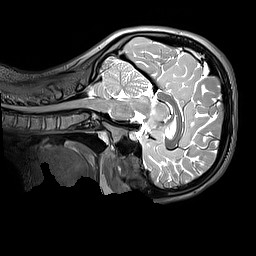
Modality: T2w
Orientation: sagittal
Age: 12
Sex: female
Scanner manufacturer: siemens
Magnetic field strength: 3 T
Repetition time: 3.2 s
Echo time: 0.408 s